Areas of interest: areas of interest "Car Dealership"
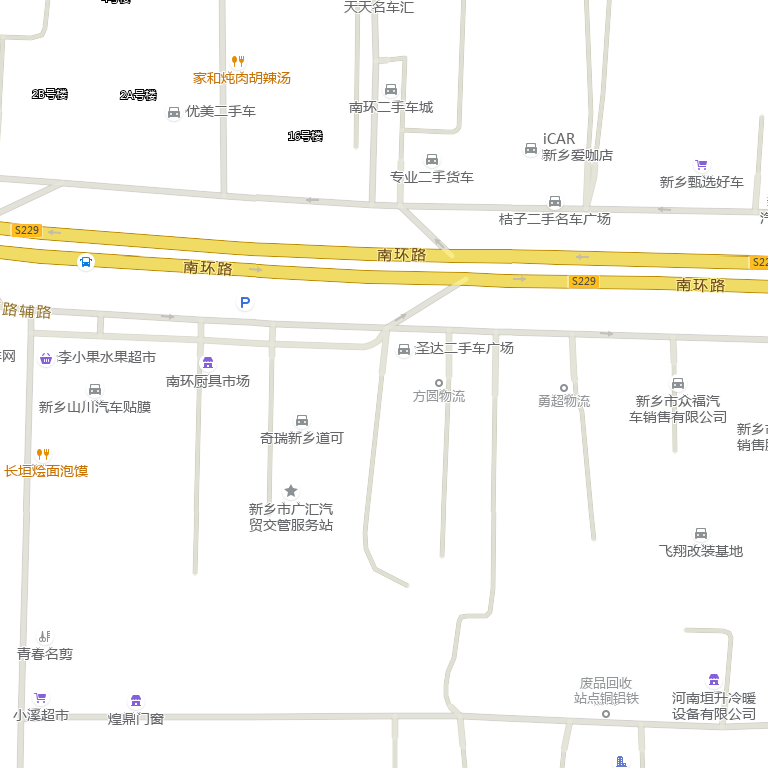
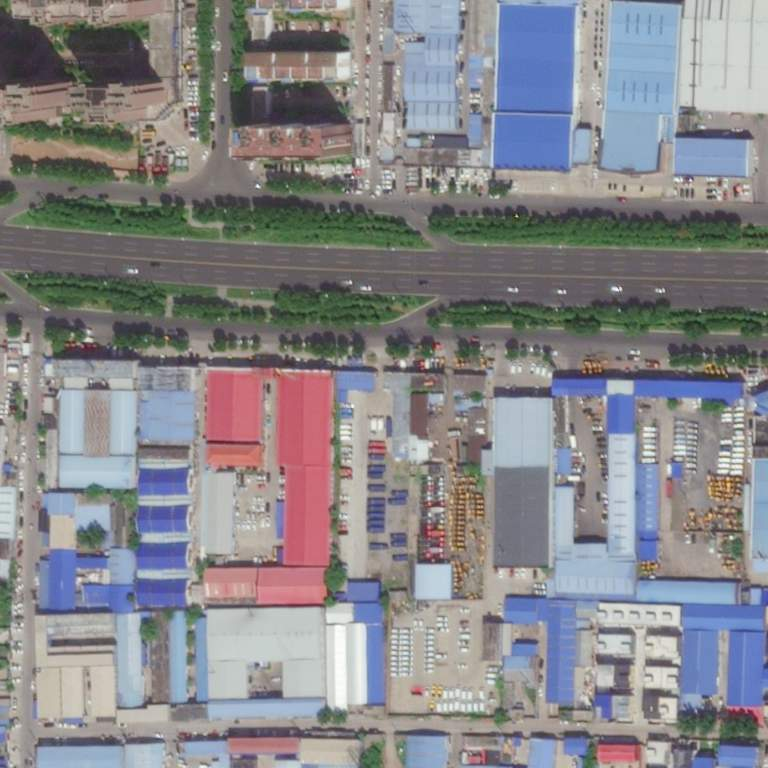